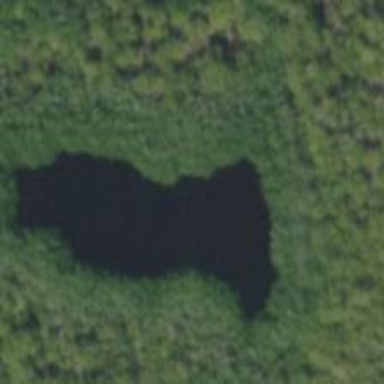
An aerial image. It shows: Peaceful pond surrounded by nature.